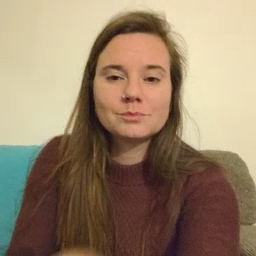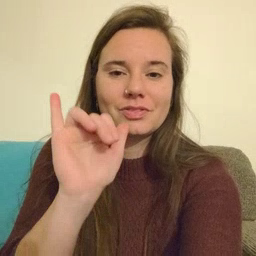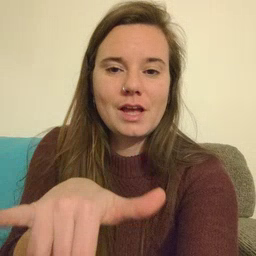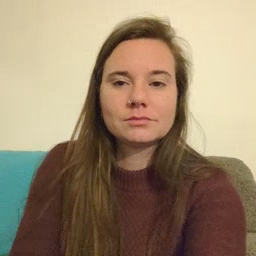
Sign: that